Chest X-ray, PA view. Patient: 18 years old, sex F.
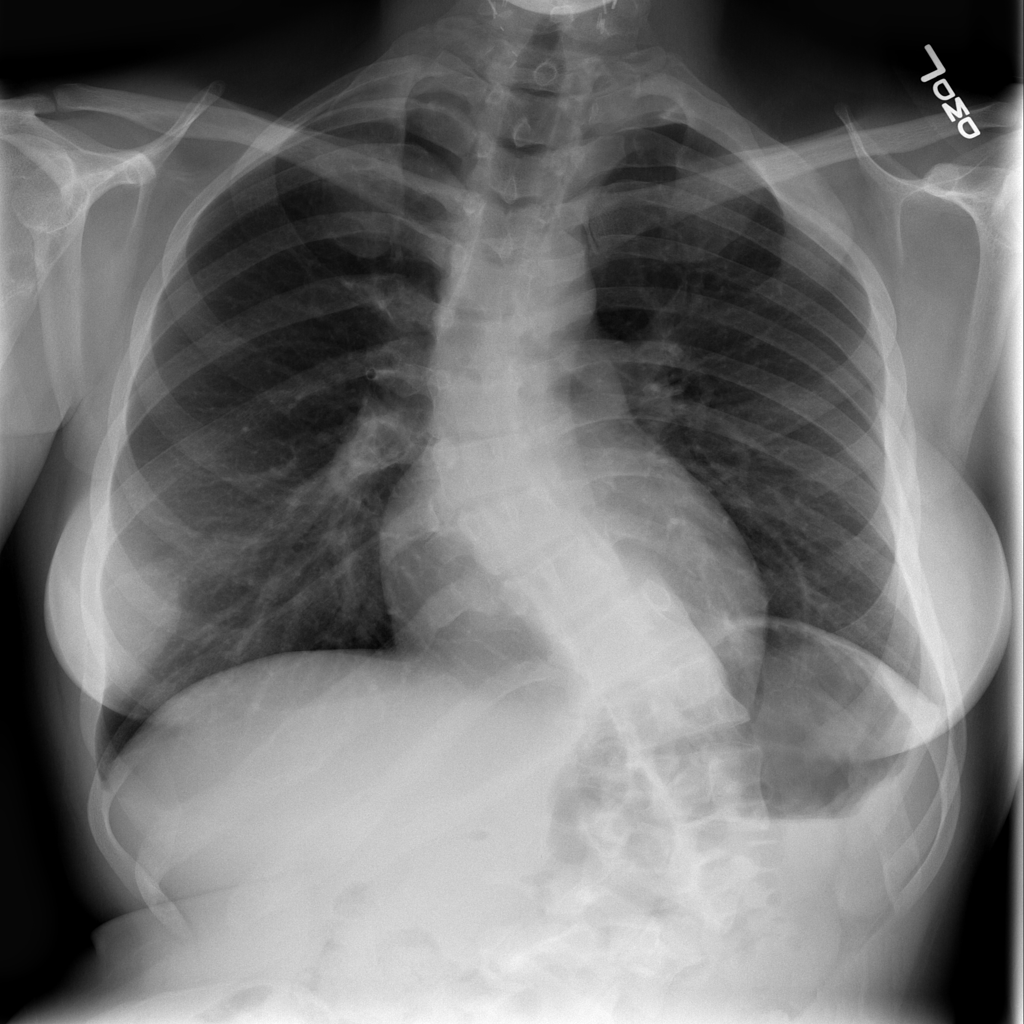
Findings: No Finding